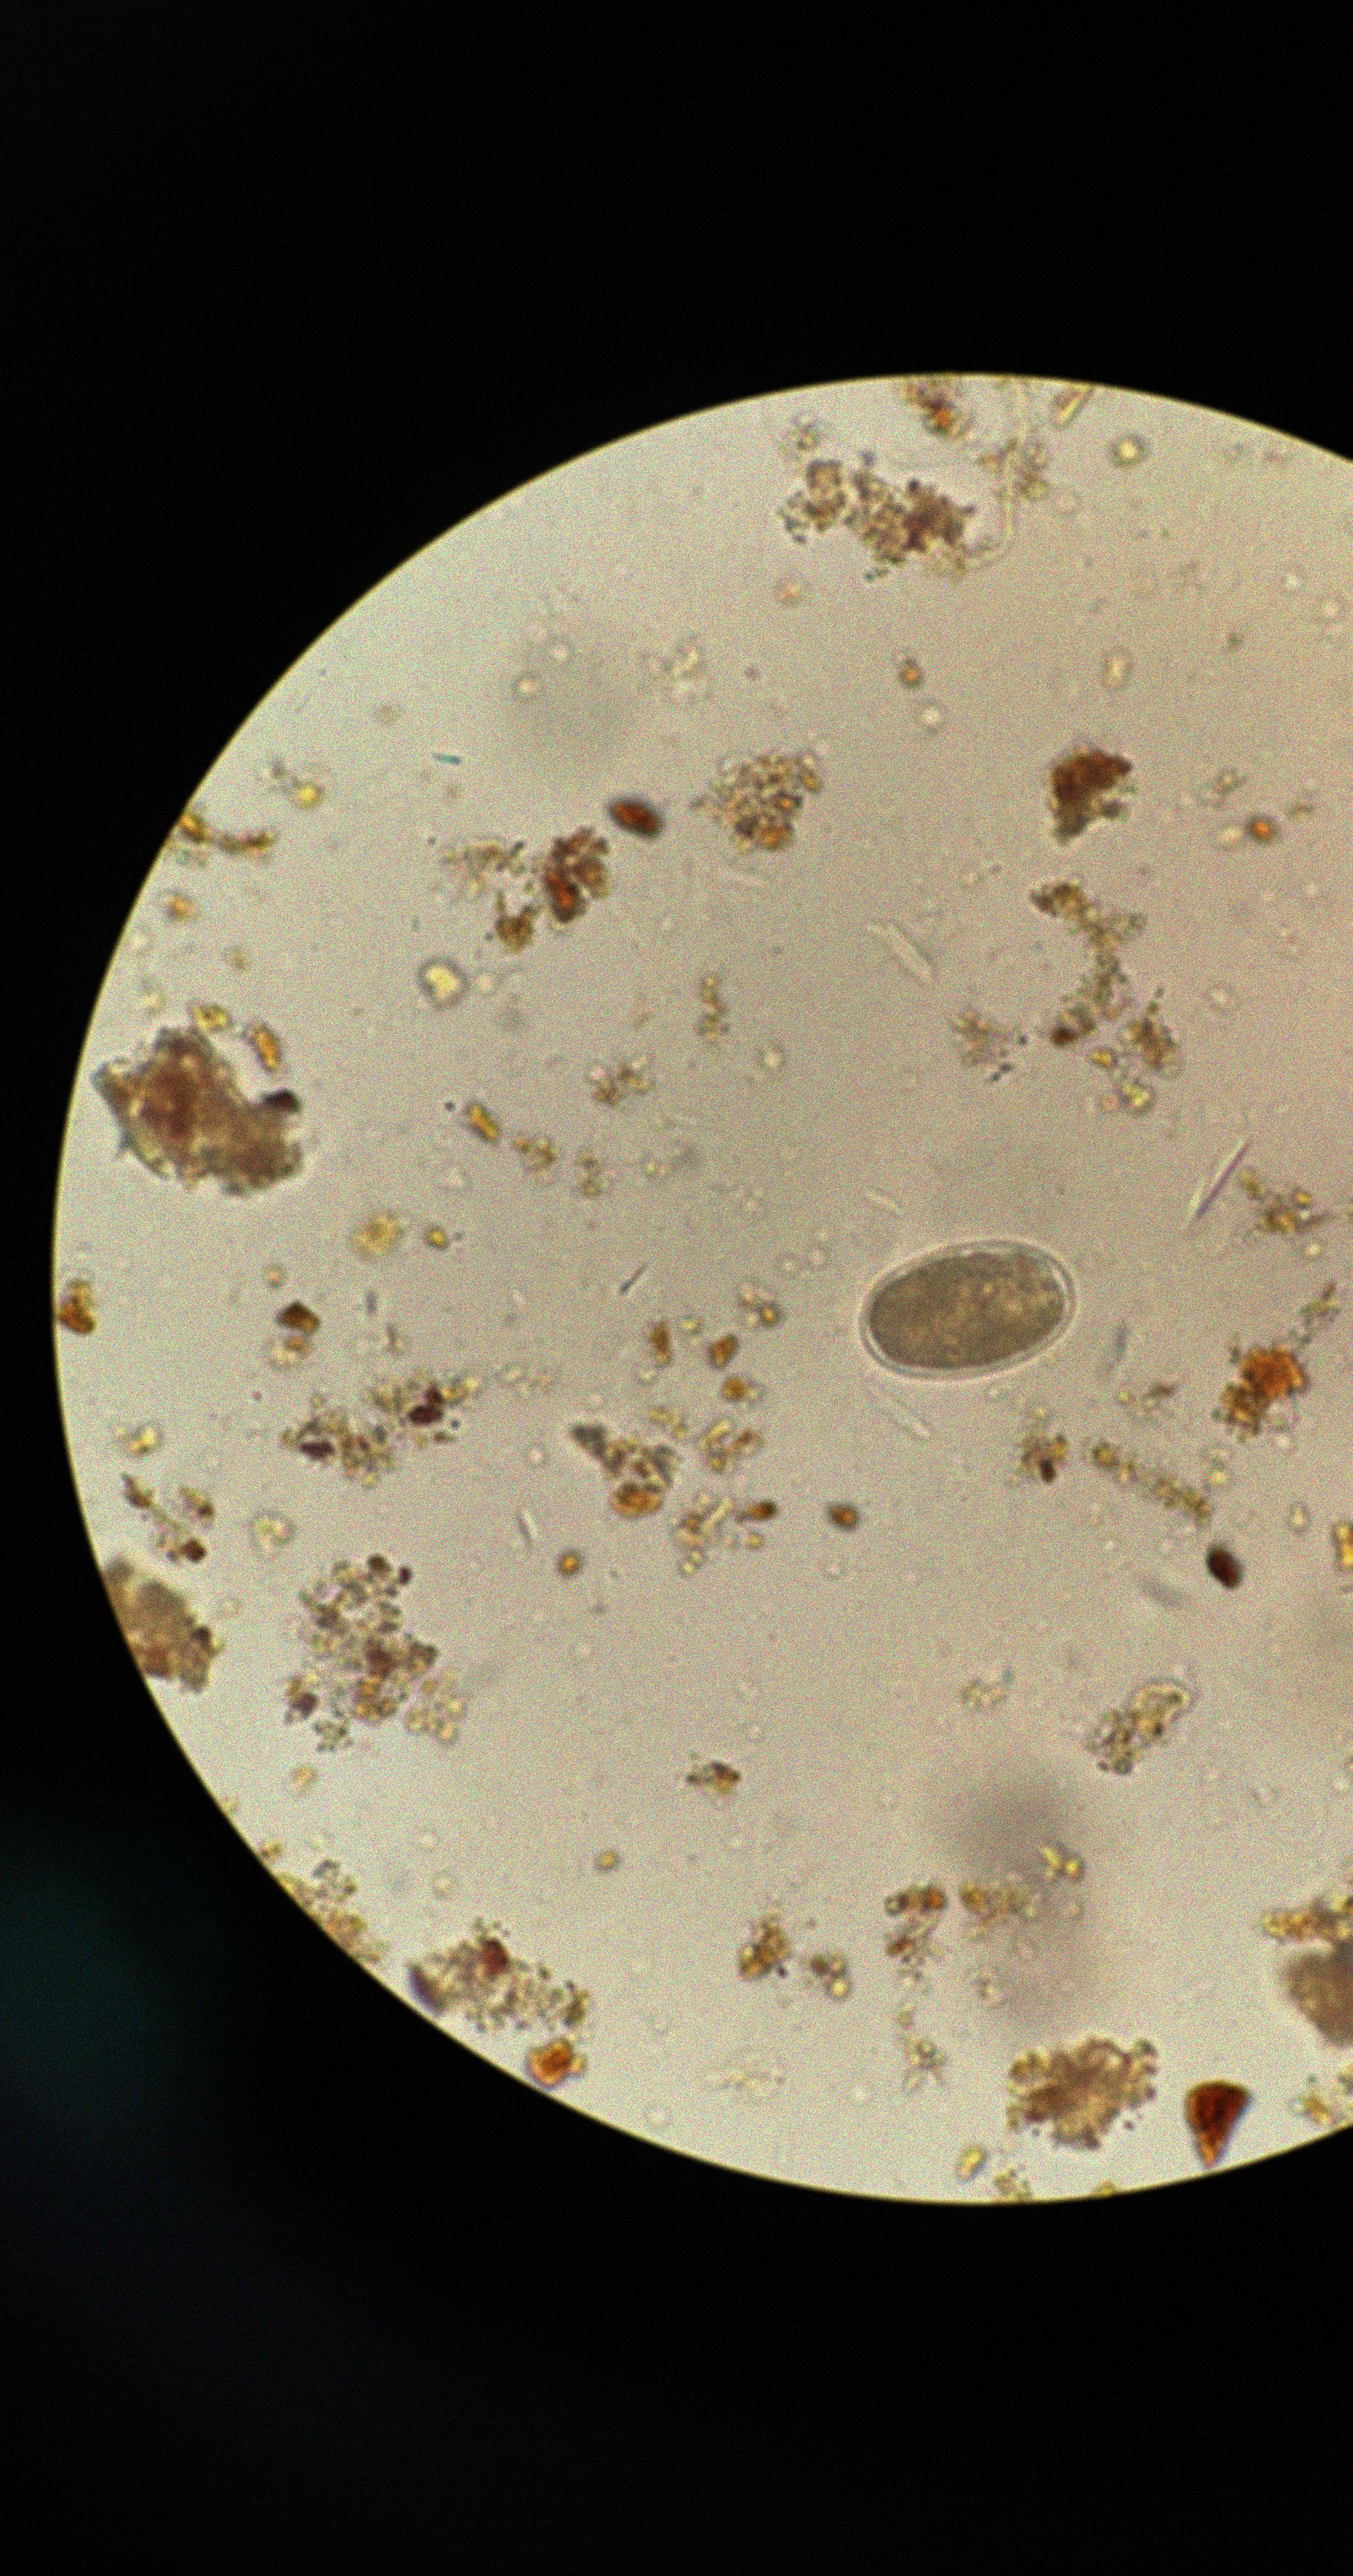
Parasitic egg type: Hookworm egg